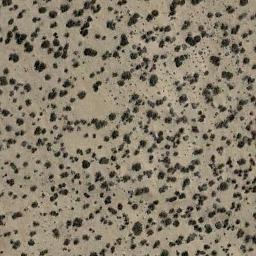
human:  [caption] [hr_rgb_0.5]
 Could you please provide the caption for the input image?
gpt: Many traces of cars driving in this desert can be seen .

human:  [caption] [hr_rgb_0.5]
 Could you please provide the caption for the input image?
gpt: The chaparral is consist of many bushes on the desert .

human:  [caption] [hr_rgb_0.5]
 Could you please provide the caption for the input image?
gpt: Chaparral is evenly distributed on the sand .

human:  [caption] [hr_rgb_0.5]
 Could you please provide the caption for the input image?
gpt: A lot of disconnected dense chaparrals grow in the desert .

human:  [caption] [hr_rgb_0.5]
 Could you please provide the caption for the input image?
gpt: The chaparral is approximately evenly distributed .